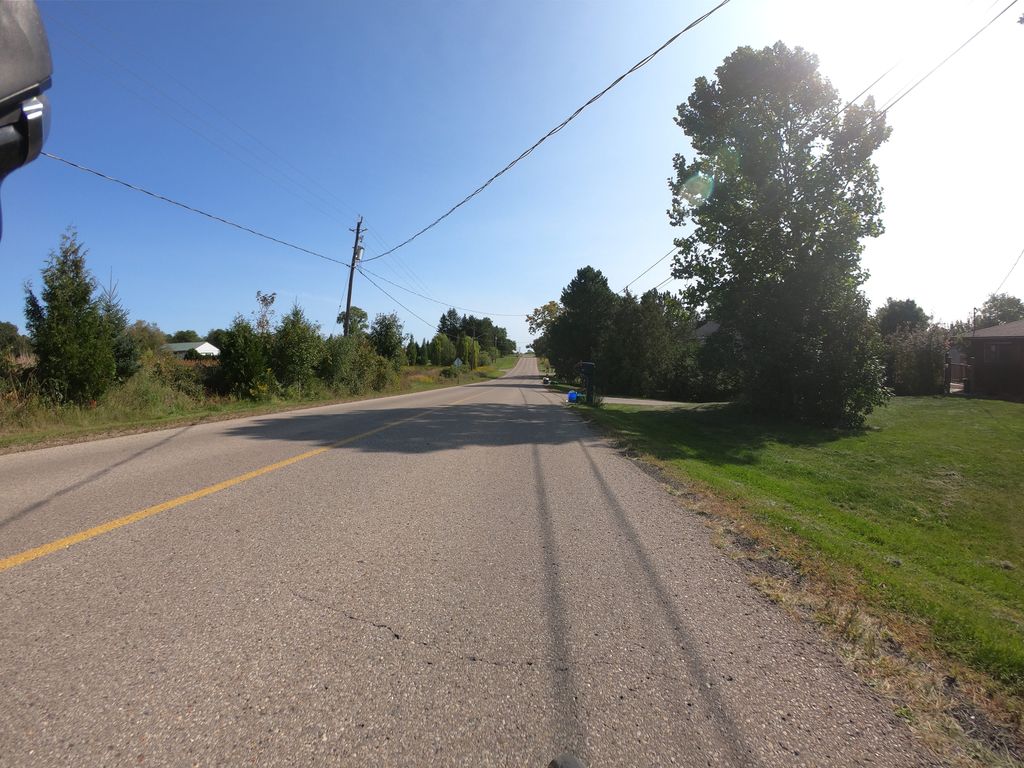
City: kitchener-waterloo